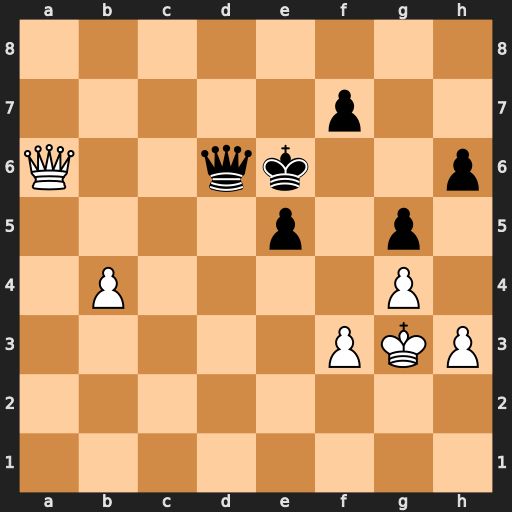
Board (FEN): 8/5p2/Q2qk2p/4p1p1/1P4P1/5PKP/8/8
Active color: w
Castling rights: -
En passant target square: -
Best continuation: Qxd6+ Kxd6 Kf2